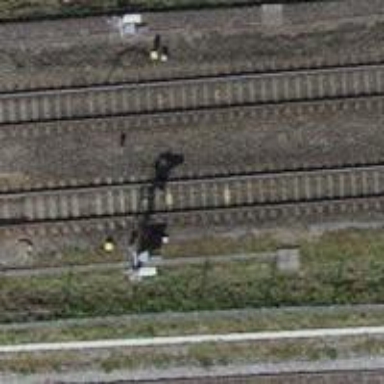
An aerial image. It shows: Railway signal.